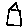
Label: house